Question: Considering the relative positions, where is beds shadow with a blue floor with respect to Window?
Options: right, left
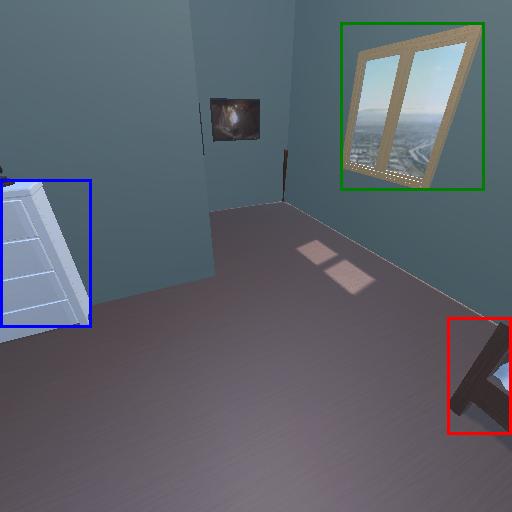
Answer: right